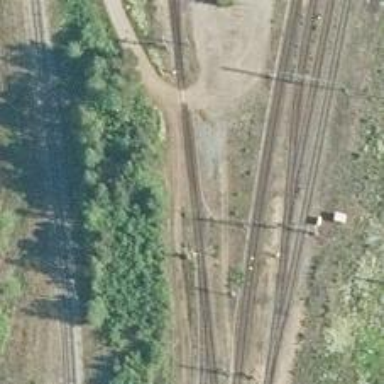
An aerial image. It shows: Railway signal.